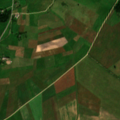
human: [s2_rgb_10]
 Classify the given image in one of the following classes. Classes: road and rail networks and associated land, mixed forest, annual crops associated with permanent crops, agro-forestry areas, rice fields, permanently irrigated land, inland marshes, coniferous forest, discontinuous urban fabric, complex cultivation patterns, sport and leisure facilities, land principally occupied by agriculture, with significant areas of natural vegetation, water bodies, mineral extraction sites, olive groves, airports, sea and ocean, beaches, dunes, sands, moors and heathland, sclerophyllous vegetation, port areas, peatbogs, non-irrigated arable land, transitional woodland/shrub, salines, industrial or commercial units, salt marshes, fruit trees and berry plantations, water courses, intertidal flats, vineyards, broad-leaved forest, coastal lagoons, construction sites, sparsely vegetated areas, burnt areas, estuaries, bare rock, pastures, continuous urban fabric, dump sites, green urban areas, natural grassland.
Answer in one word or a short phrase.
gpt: non-irrigated arable land, complex cultivation patterns, broad-leaved forest